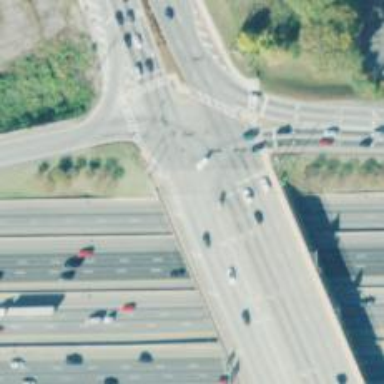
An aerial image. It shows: Secondary road crossing bridge.